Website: ulta-beauty
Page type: payment
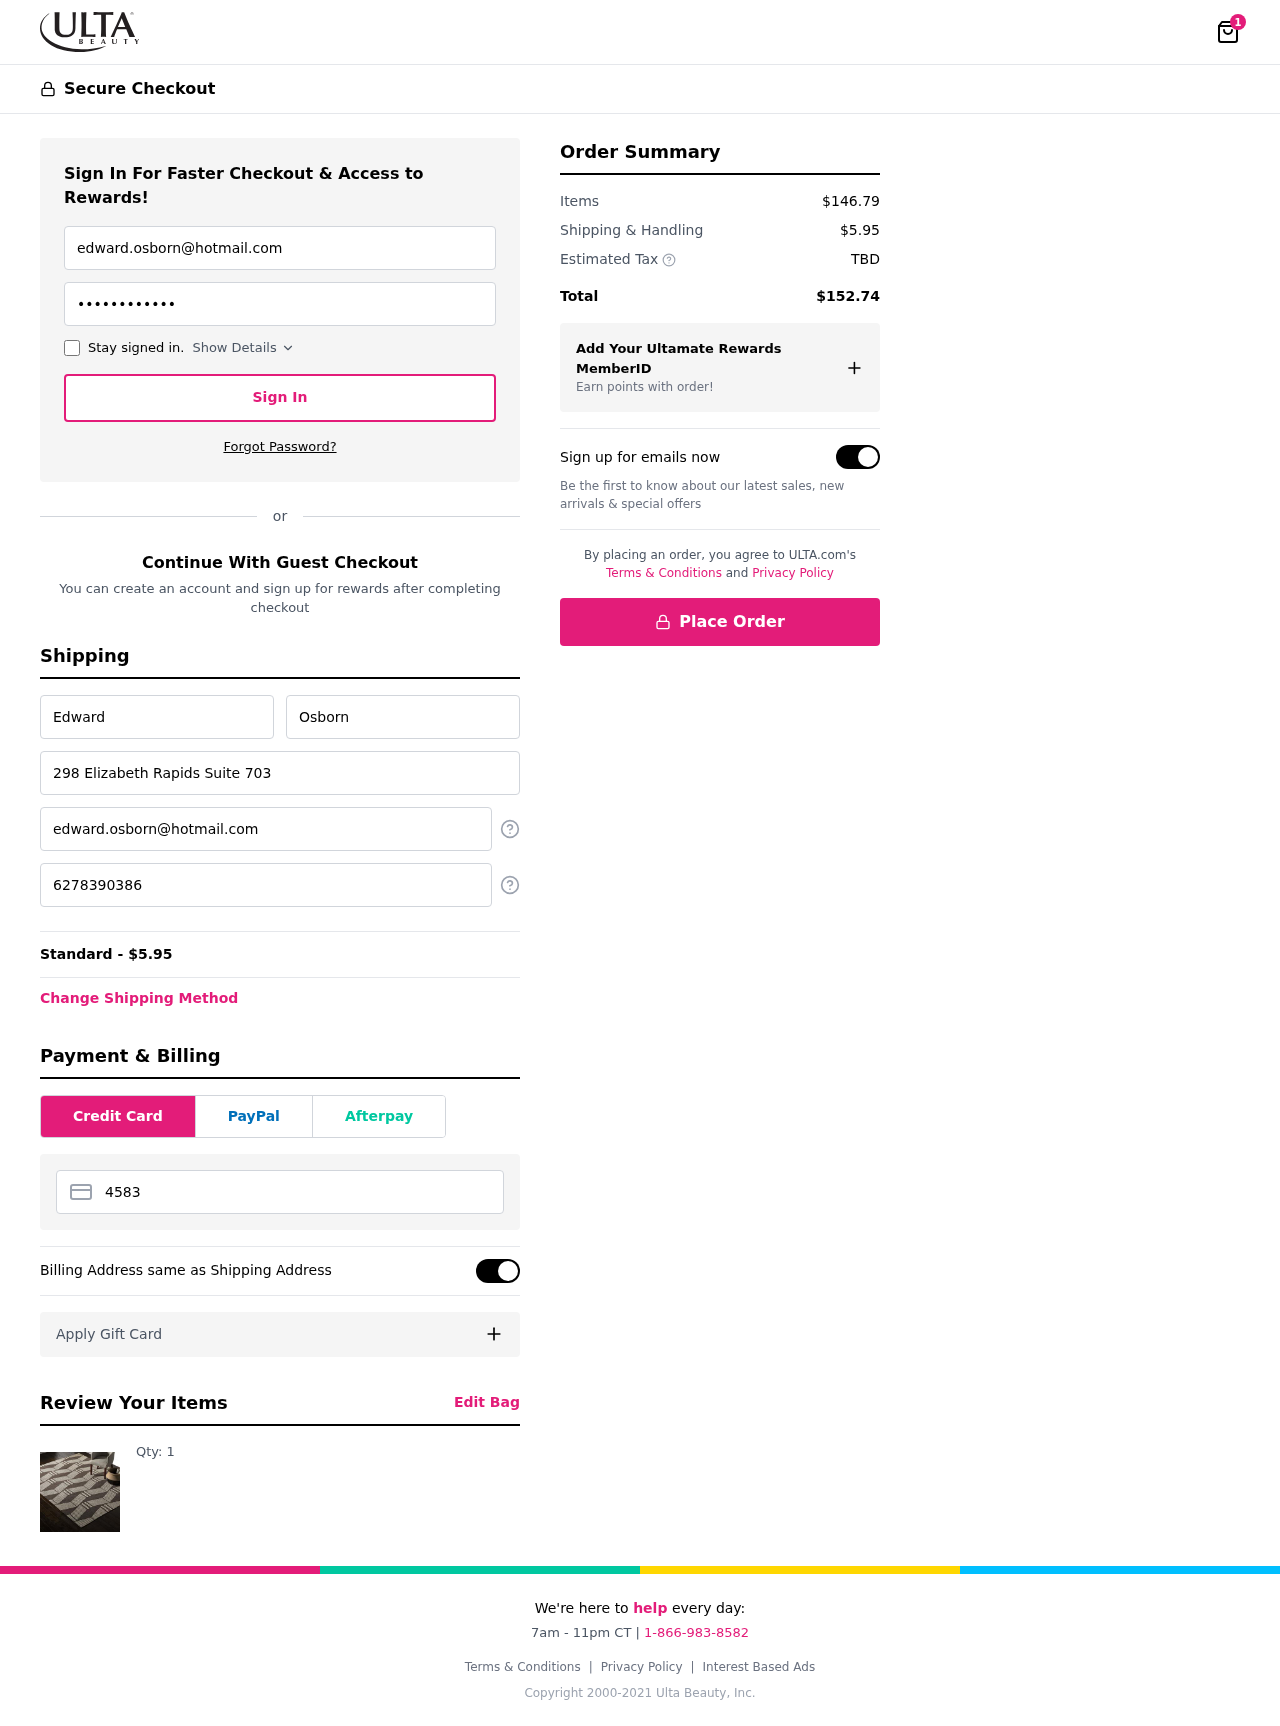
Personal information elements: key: PII_CARD_NUMBER
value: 4583 8475 2433 0389
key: PII_EMAIL
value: edward.osborn@hotmail.com
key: PII_FIRSTNAME
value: Edward
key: PII_LASTNAME
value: Osborn
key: PII_PHONE
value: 6278390386
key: PII_STREET
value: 298 Elizabeth Rapids Suite 703
Product elements: key: PRODUCT1_QUANTITY
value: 1
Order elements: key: ORDER_NUM_ITEMS
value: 1
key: ORDER_SHIPPING_COST
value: $5.95
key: ORDER_SHIPPING_COST
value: Standard - $5.95
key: ORDER_SUBTOTAL
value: $146.79
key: ORDER_TAX
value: TBD
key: ORDER_TOTAL
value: $152.74